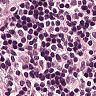
Metastatic tissue present: no